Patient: sex F, age 33
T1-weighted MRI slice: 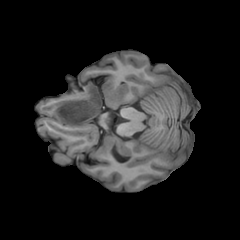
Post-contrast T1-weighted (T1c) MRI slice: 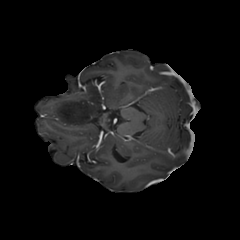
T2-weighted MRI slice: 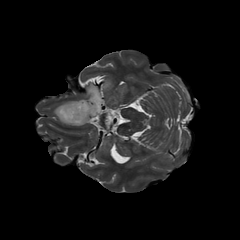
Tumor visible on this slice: yes
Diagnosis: Astrocytoma, IDH-mutant
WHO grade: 4